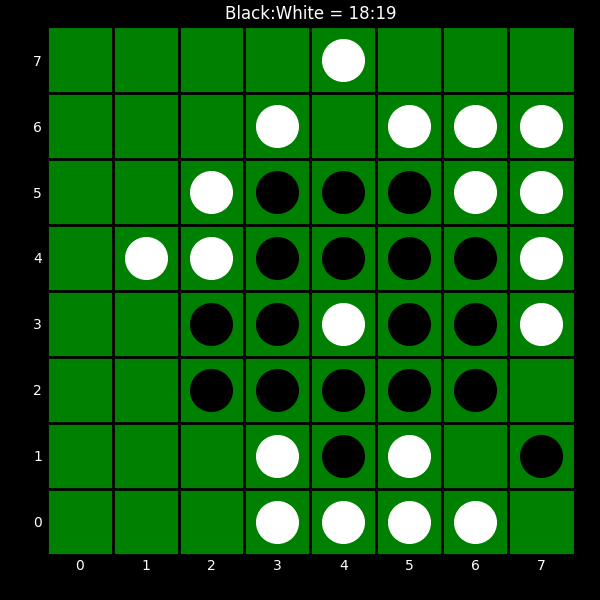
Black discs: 18
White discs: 19